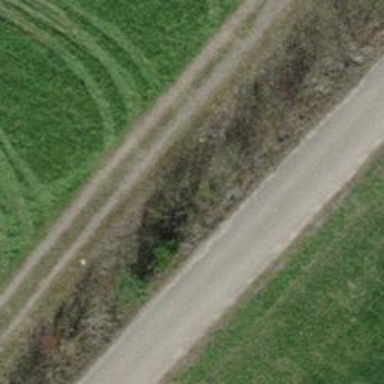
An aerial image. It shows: Asphalt track with grade1 tracktype.